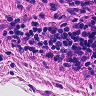
Metastatic tissue present: no